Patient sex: M
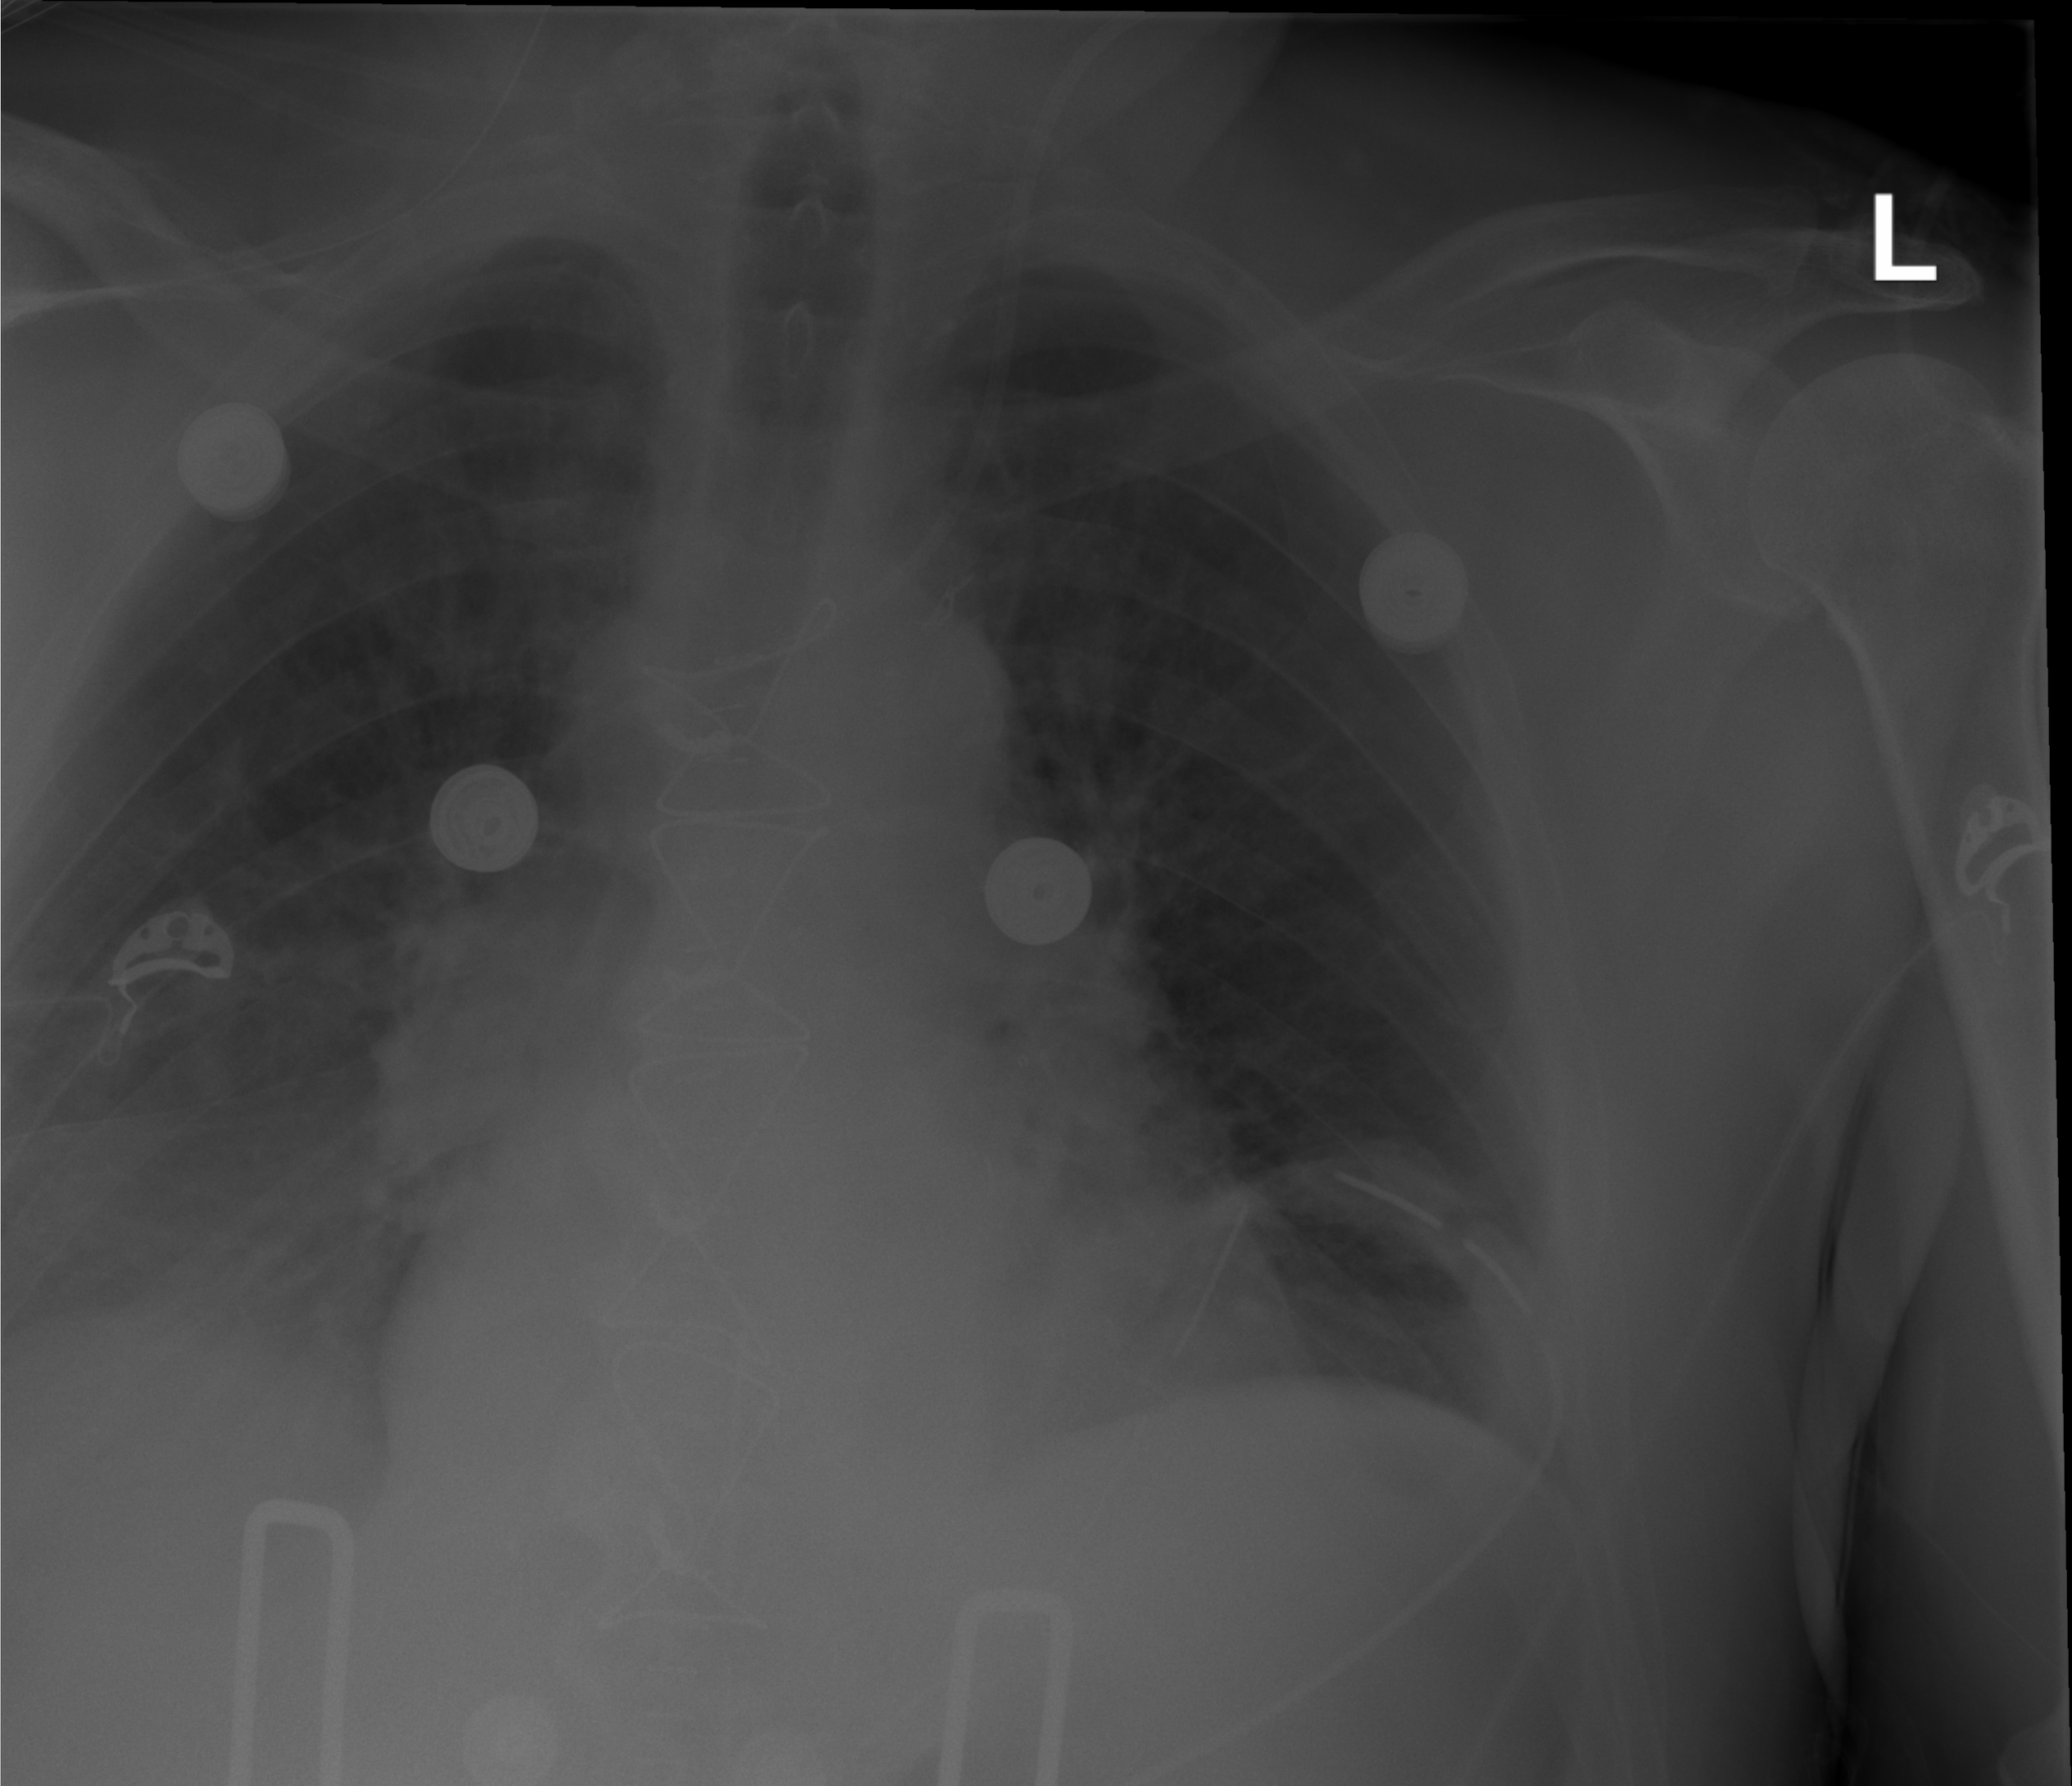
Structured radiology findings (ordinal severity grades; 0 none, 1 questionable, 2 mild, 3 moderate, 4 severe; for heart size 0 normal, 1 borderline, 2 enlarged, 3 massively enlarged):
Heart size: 0
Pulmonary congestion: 0
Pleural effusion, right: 2
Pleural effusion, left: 0
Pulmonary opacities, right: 0
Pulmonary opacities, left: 0
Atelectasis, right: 0
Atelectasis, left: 0